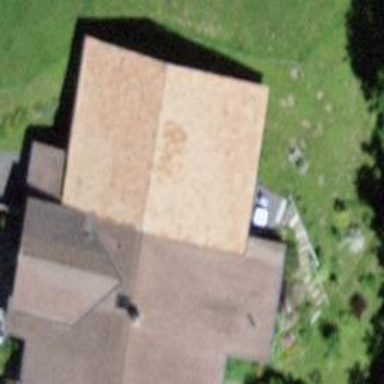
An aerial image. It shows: Barn.